Brain MRI study timepoint: followup_recurrence
T1CE (contrast-enhanced T1) slice:
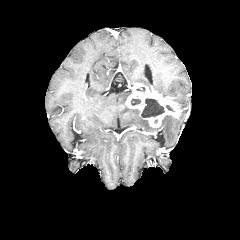
T2-FLAIR slice:
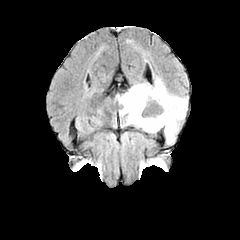